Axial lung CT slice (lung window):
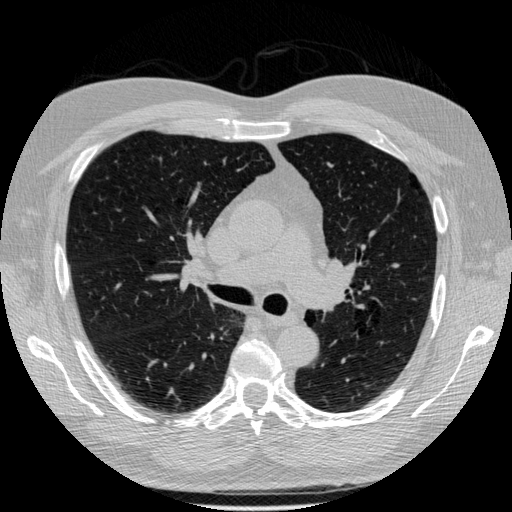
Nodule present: no